Aerial crown-view tile of a tropical tree (Barro Colorado Island, Panama), acquired 20250217:
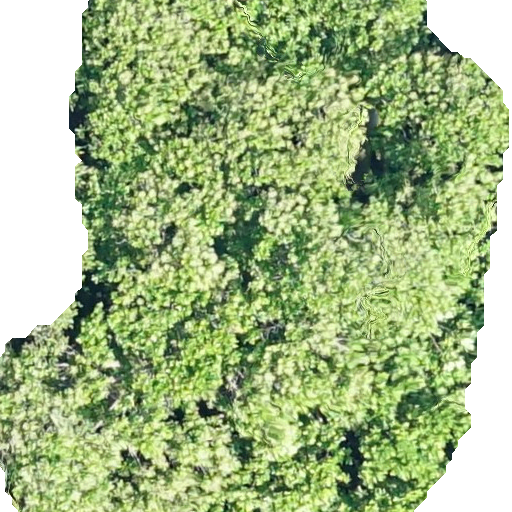
Species: Anacardium excelsum
GBIF accepted scientific name: Anacardium excelsum
Crown area: 389.649 m²